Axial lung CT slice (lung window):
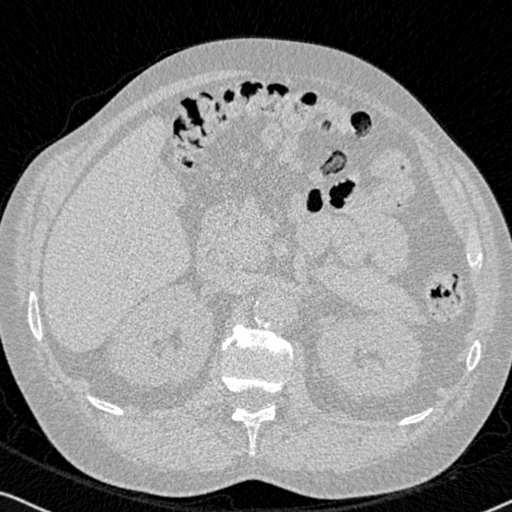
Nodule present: no